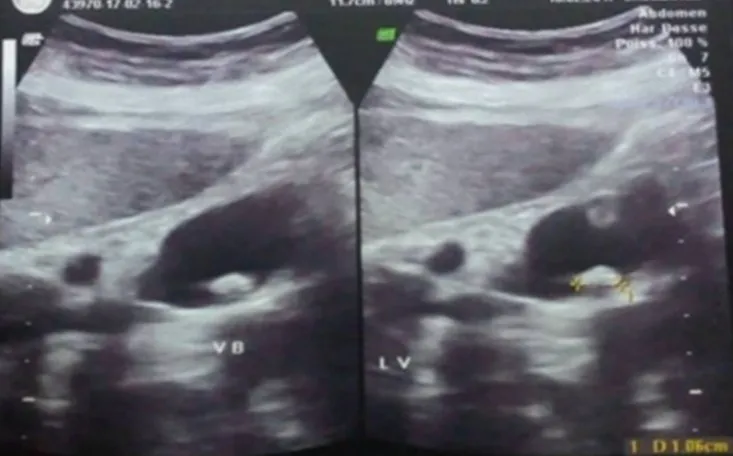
Undiluted gallbladder, thin-walled, with a stone of 1.06cm.
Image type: radiology (ultrasound)